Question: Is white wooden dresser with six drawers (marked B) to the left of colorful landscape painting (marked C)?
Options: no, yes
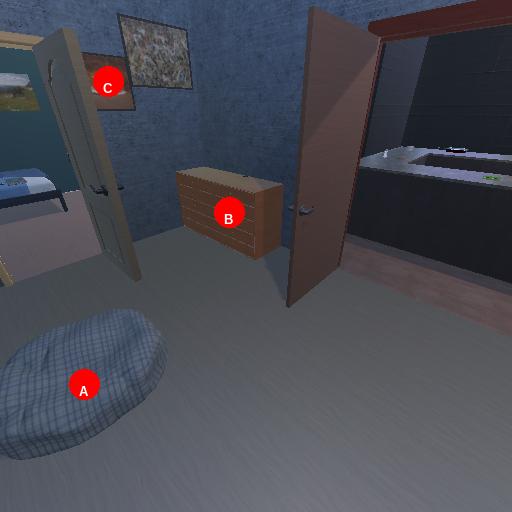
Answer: no